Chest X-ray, PA view. Patient: 35 years old, sex M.
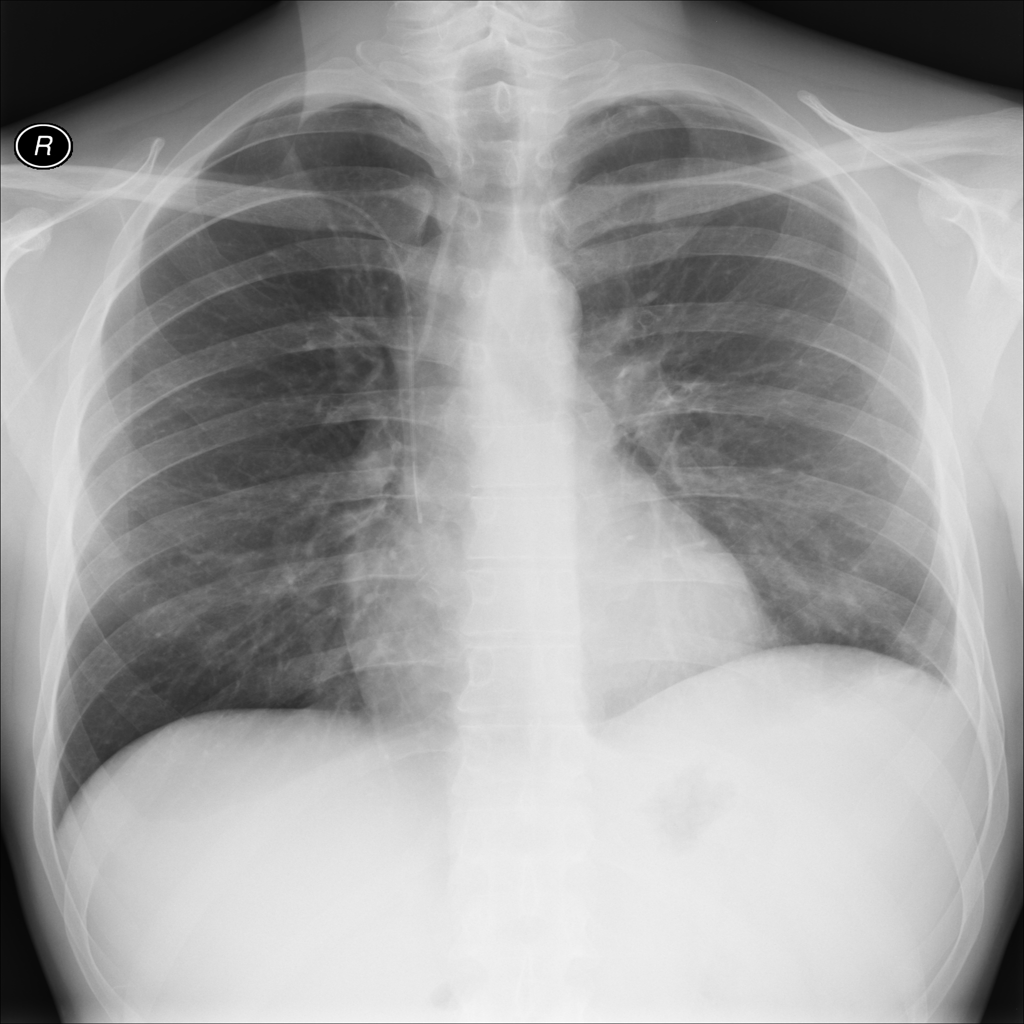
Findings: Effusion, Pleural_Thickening